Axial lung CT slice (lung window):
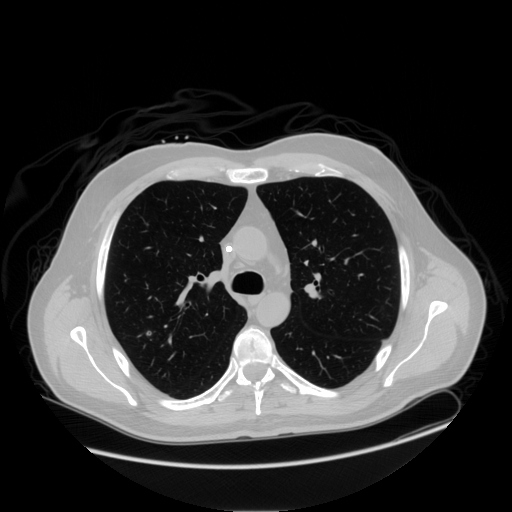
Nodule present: yes
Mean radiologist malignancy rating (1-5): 2